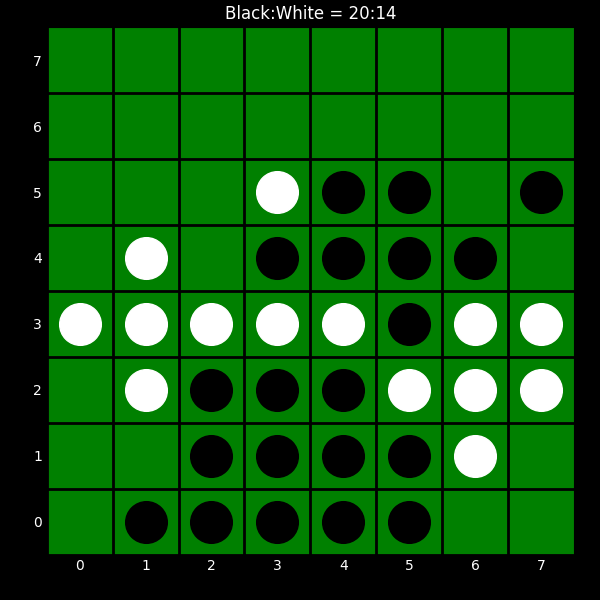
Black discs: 20
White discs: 14